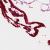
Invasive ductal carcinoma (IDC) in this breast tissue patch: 0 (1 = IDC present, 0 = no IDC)